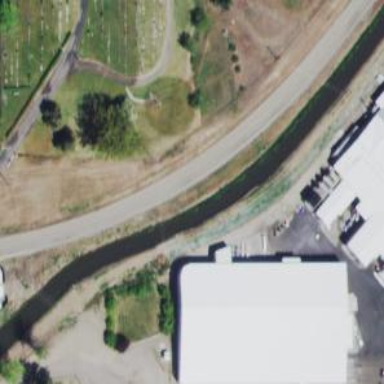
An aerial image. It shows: Canal.